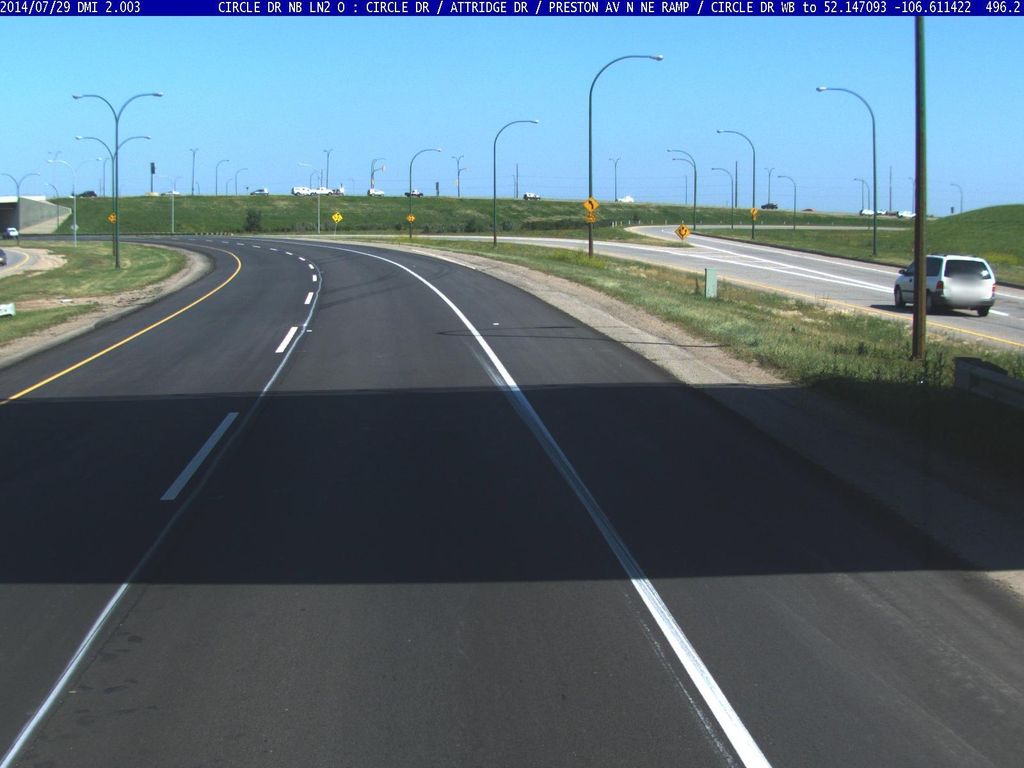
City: saskatoon